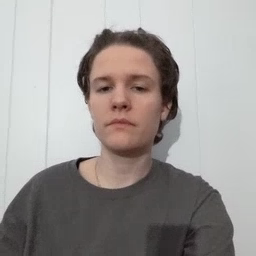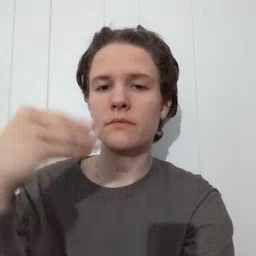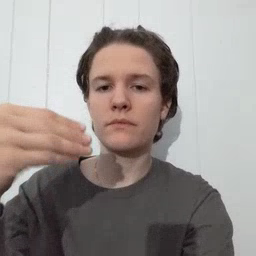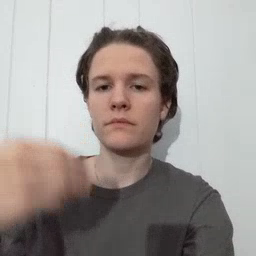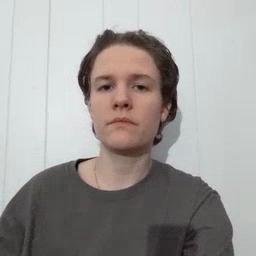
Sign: store